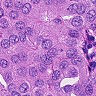
Metastatic tissue present: yes